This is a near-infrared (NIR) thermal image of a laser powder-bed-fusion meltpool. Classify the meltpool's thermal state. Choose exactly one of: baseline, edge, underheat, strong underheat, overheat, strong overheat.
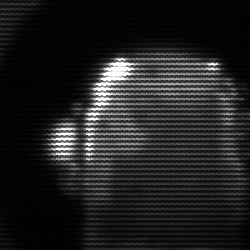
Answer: baseline